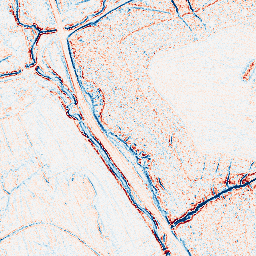
Category: edge_preserving
Decomposition family: bilateral
Decomposition parameters: d: 5
sigma_color: 50
sigma_space: 75
Upsampling method: sinc_blackman
Upsampling parameters: scale: 2
kernel_size: 8
Upsampling scale: 2